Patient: sex M, age 52
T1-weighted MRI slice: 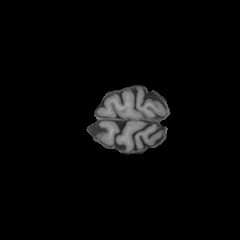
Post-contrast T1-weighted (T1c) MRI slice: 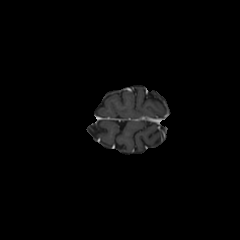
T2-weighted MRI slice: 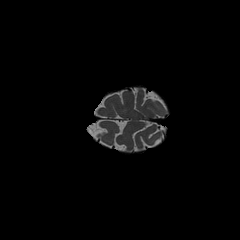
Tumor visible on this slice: no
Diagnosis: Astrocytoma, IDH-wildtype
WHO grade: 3